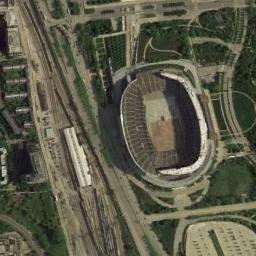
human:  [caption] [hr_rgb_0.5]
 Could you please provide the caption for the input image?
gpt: The stadium has a blue roof on three sides and a red roof on the other side .

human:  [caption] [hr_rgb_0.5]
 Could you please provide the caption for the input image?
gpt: The stadium is on the grass next to some trees and roads .

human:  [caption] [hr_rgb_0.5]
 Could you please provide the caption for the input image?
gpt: There are some roads next to the stadium .

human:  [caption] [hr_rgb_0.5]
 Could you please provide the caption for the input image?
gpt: There are many lawns next to the oval gym, Surrounded by roads .

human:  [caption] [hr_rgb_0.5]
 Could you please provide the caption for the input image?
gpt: There are some green lawns around the stadium .